Question: I'm trying to convert images to a very specific color scheme, and I have an image that consists of 6684 unique colors:

I want to specifically ONLY use colors from this image, but it's too big to use as a color palette (limited to 256).
In addition to this, any images I convert should have a MAX of 16 indexed colors. (EG: Any image I convert should have only 16 colors that it can display like it's a 4 bit image, and all of these 16 colors must be colors that are also present in the image I have posted above.)
Is it possible to do this in imagemagick?
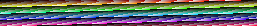
Answer: Assuming the image you provide is called 'palette.png', I think you want to remap all the colours in an input image to that palette, and then do a colour reduction based on nearest neighbour interpolation down to 16 colours which will give you a command like this:
'''
magick +dither input.png -remap palette.png -interpolate nearest -colors 16 result.png
'''
If this is not what you want, you can debug the above by breaking it down into steps and looking at the partial results:
'''
magick +dither input.png -remap palette.png partial.png
'''
And:
'''
magick partial.png -interpolate nearest -colors 16 result.png
'''
---
You may want to experiment with replacing '+dither' by '-dither Riemersma' or by '-dither FloydSteinberg'.
Note that using a interpolation avoids introducing any new colours into an image - it just uses the nearest neighbour from the existing image rather than averaging or calculating new pixels.